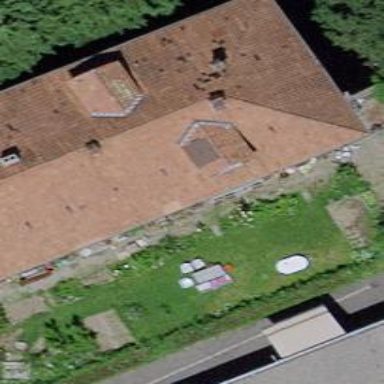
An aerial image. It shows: Hipped-roof building with apartments.